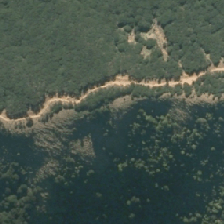
Land cover: low_producing_grassland